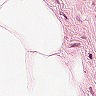
Metastatic tissue present: no